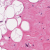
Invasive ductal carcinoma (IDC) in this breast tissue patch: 0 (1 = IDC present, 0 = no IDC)